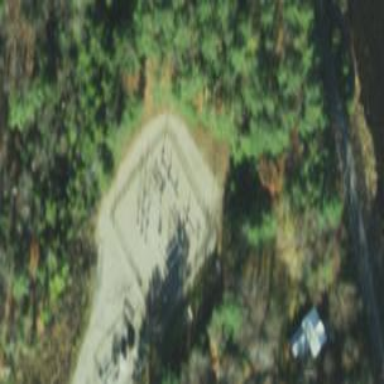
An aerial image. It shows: Substation at the transition level of the power grid.